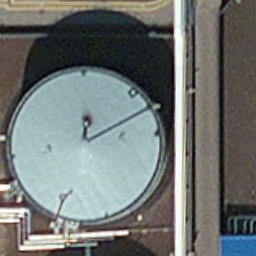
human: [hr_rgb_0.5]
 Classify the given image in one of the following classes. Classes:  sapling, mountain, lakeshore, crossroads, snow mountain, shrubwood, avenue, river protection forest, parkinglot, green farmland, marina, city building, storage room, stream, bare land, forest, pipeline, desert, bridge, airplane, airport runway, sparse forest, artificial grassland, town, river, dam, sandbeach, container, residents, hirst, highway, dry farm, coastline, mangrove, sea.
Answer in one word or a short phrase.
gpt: storage room